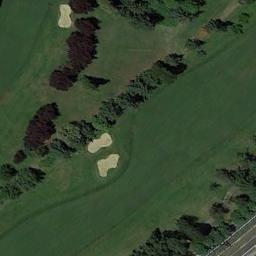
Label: golf_course